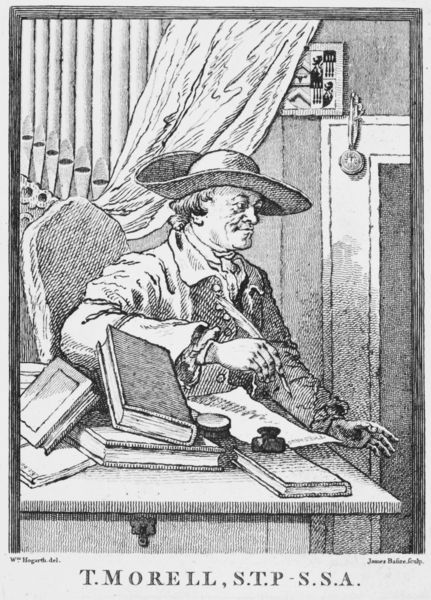
Titel: T. Morell
Künstler: William Hogarth
Schlagwörter: feder, hand, mann, hut, nase, stuhl, tisch, tür, zeichnung, bild, bildnis, herr, portrait, porträt, vorhang, stoff, kinn, schrift, bücher, papier, schreibtisch, saal, uhr, schublade, name, schild, buch, druck, radierung, stich, lithografie, seite, illustration, schwarzweiß, schriftsteller, kiel, wappen, orgel, brief, schreiben, medaille, schreiber, tintenfass, kupferstich, federkiel, orgelpfeifen, tintnefass, bürotisch, pfeiffen, federkeil, medailie, schraiben, mit heidi